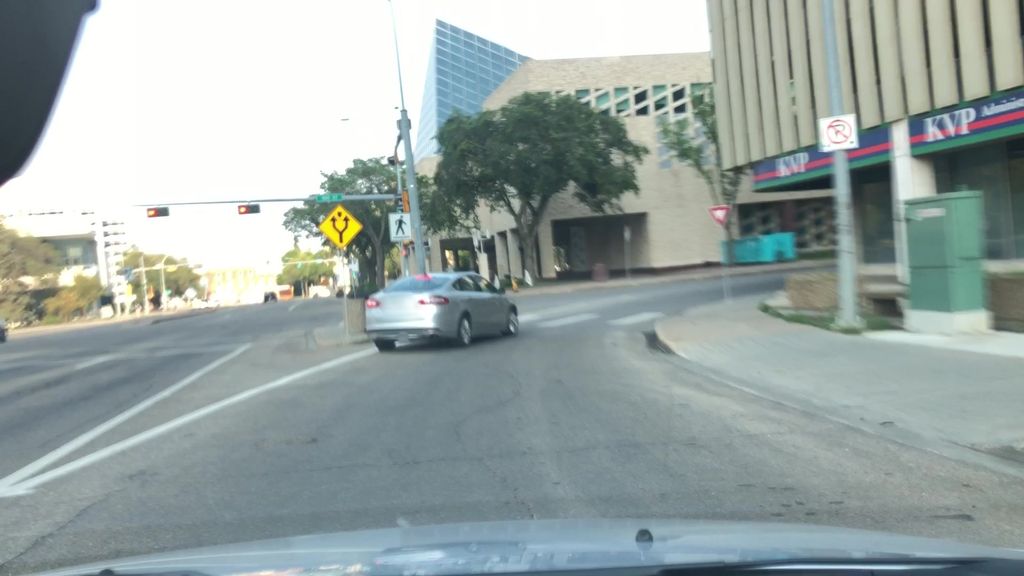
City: edmonton